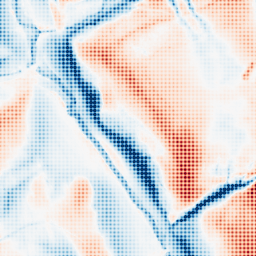
Category: classical
Decomposition family: gaussian_anisotropic
Decomposition parameters: sigma_x: 20
sigma_y: 5
Upsampling method: sinc_blackman
Upsampling parameters: scale: 8
kernel_size: 8
Upsampling scale: 8